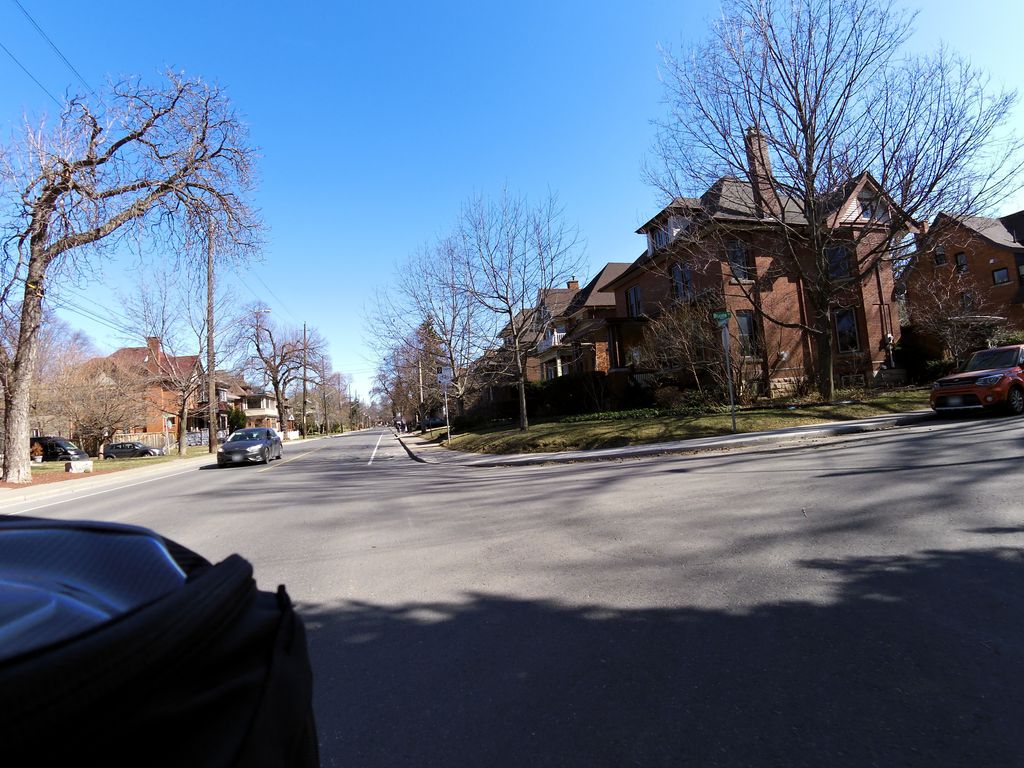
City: hamilton